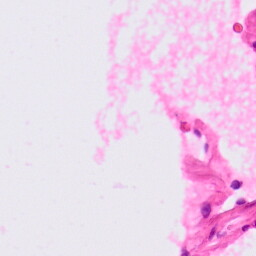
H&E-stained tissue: Lung